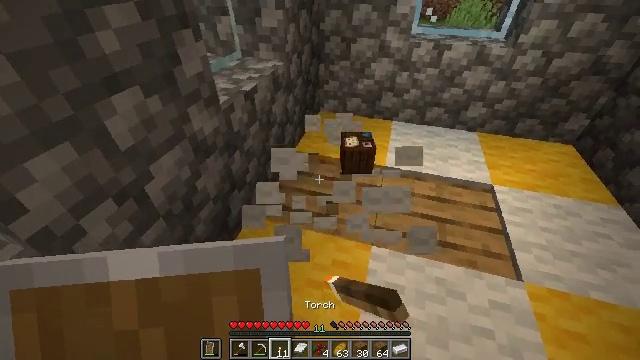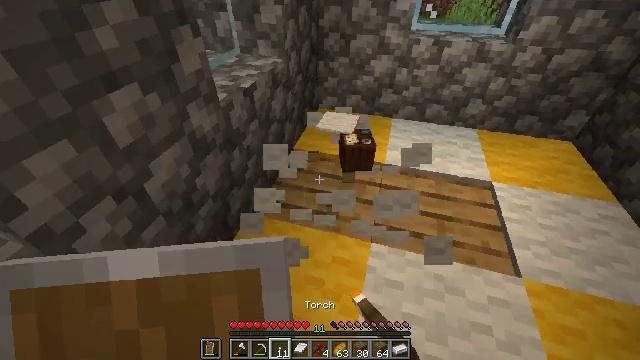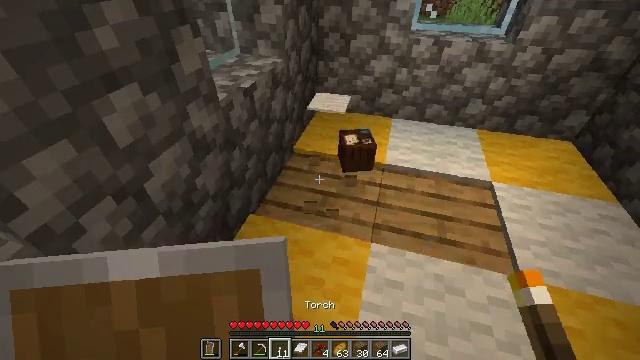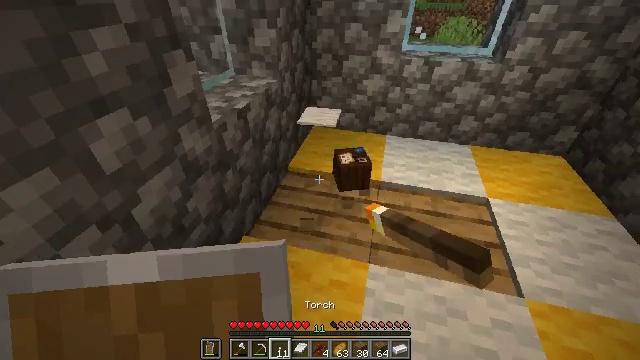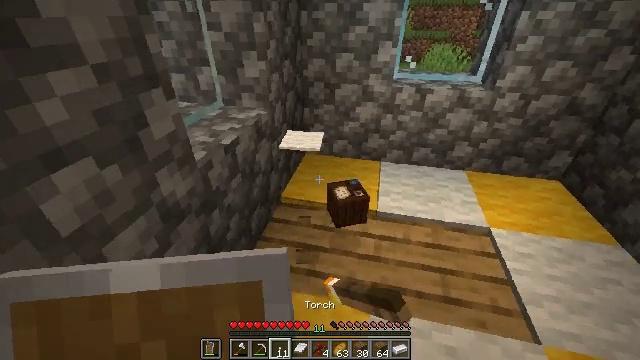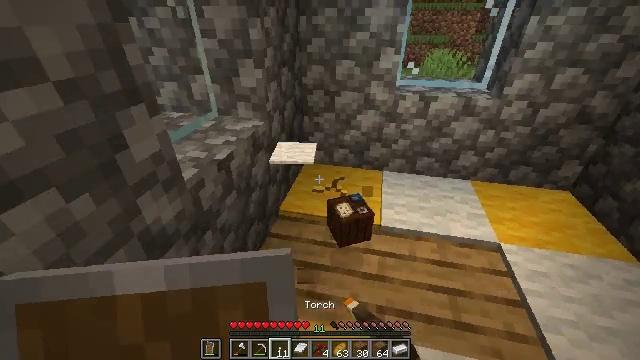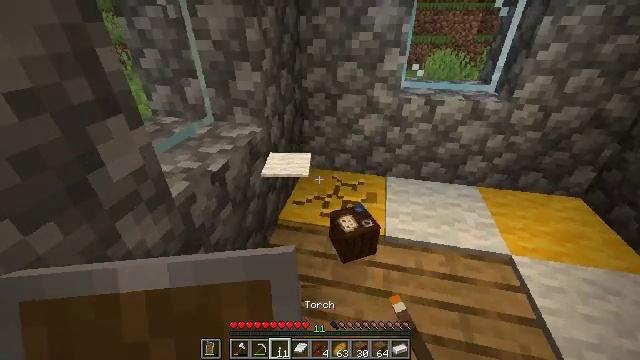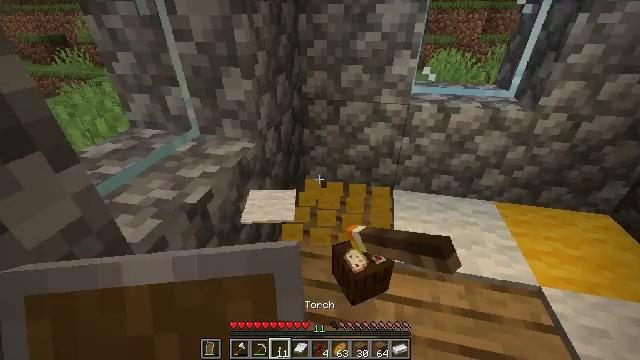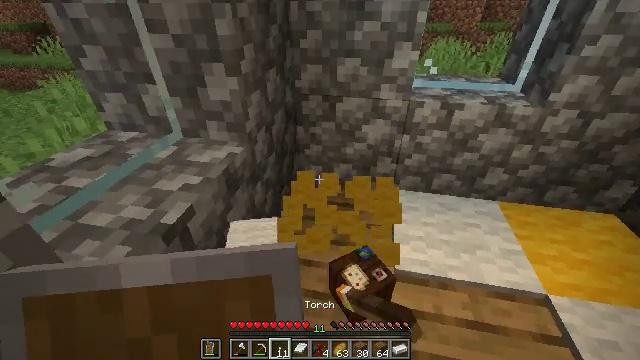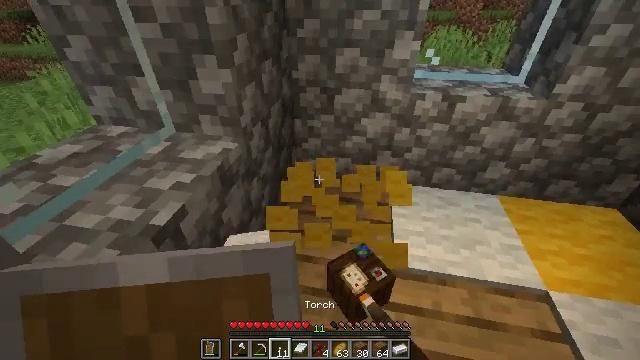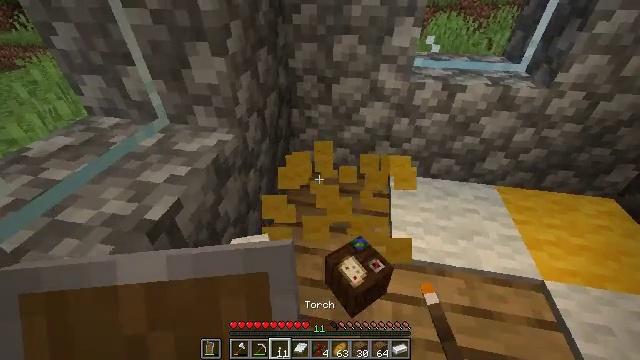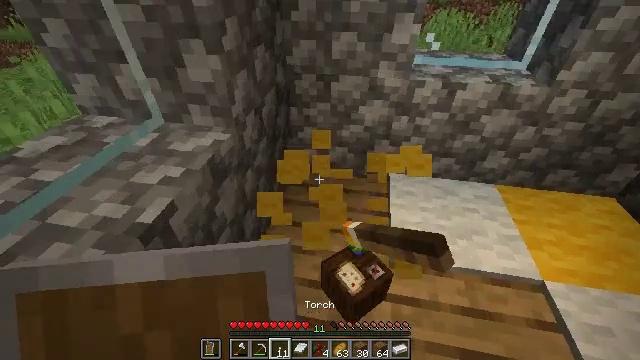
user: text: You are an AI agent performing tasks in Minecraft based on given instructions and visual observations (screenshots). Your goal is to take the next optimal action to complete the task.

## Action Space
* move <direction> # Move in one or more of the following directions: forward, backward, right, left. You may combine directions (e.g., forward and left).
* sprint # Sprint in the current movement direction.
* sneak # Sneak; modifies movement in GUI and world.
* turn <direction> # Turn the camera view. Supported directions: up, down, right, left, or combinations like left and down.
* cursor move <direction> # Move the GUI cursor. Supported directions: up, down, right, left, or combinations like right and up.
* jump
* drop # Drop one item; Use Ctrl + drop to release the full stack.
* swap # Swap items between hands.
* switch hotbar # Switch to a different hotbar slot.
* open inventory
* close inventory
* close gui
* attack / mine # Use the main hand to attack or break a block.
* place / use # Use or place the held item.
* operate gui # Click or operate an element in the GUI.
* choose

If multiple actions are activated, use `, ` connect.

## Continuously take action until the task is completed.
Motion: motion action
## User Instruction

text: Break the yellow carpet.
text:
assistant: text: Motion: attack / mine
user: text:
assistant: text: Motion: attack / mine
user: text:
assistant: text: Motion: move forward, turn right and up, attack / mine
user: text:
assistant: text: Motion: move forward, turn right and up, attack / mine
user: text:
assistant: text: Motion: move forward, attack / mine
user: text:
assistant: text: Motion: move forward, attack / mine
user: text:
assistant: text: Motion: move forward, attack / mine
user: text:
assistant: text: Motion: turn right and down, attack / mine
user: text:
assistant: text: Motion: turn down, attack / mine
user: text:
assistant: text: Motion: turn down, attack / mine
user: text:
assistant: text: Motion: attack / mine
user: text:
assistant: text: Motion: attack / mine